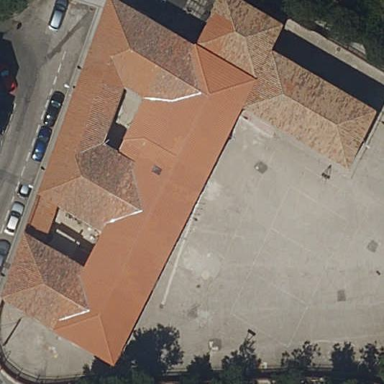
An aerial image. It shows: School building.